Question: When I add the card to the in box. Then it is possible to double click on the card, and dialog pop up. In the dialog it is possible to create dynamic checkBoxes.
The issue is when I write some text, the text cross the div element. I don't want that. How can I avoid that?
You can see the problem in the image below:

JQuery:
'''
$(function () {
// Click function to add a card
var $div = $('<div />').addClass('sortable-div');
var cnt = 0,
$currentTarget;
$('#AddCardBtn').click(function () {
var $newDiv = $div.clone(true);
cnt++;
$newDiv.prop("id", "div" + cnt);
$newDiv.data('checkboxes', []);
$('#userAddedCard').append($newDiv);
// alert($('#userAddedCard').find("div.sortable-div").length);
});
// Double click to open Modal Dialog Window
$('#userAddedCard').dblclick(function (e) {
$currentTarget = $(e.target);
$('#modalDialog').dialog({
modal: true,
height: 600,
width: 500,
position: 'center'
});
return false;
});
$("#Getbtn").on("click", function () {
$('#modalDialog').dialog("close");
});
// Add a new checkBox
$('#btnSaveCheckBox').click(function () {
addCheckbox($('#checkBoxName').val());
$('#checkBoxName').val("");
});
function addCheckbox(name, status) {
status = status || false;
var container = $('#boxs');
var inputs = container.find('input');
var id = inputs.length + 1;
var data = {
status: status,
name: name
};
var div = $('<div />', { class: 'allcheckbox' });
$('<input />', {
type: 'checkbox',
id: 'cb' + id,
value: name
}).prop('checked', status).on('change', function () {
data.status = $(this).prop('checked');
}).appendTo(div); /* set checkbox status and monitor changes */
$('<label />', {
'for': 'cb' + id,
text: name
}).appendTo(div);
div.appendTo(container);
}
});
'''
<URL>
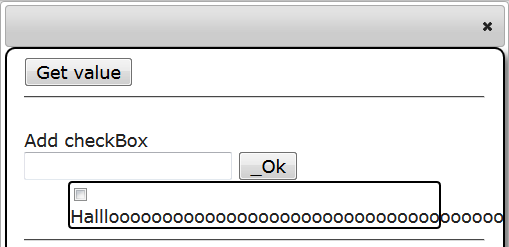
Answer: Check these answers:
<URL>
<URL>
Basically you do:
'''
div.break_word {
width: 690px; /* whatever width, if needed */
word-wrap: break-word;
-ms-word-wrap: break-word;
word-break: break-all;
white-space: normal;
}
'''
Related:
<URL>